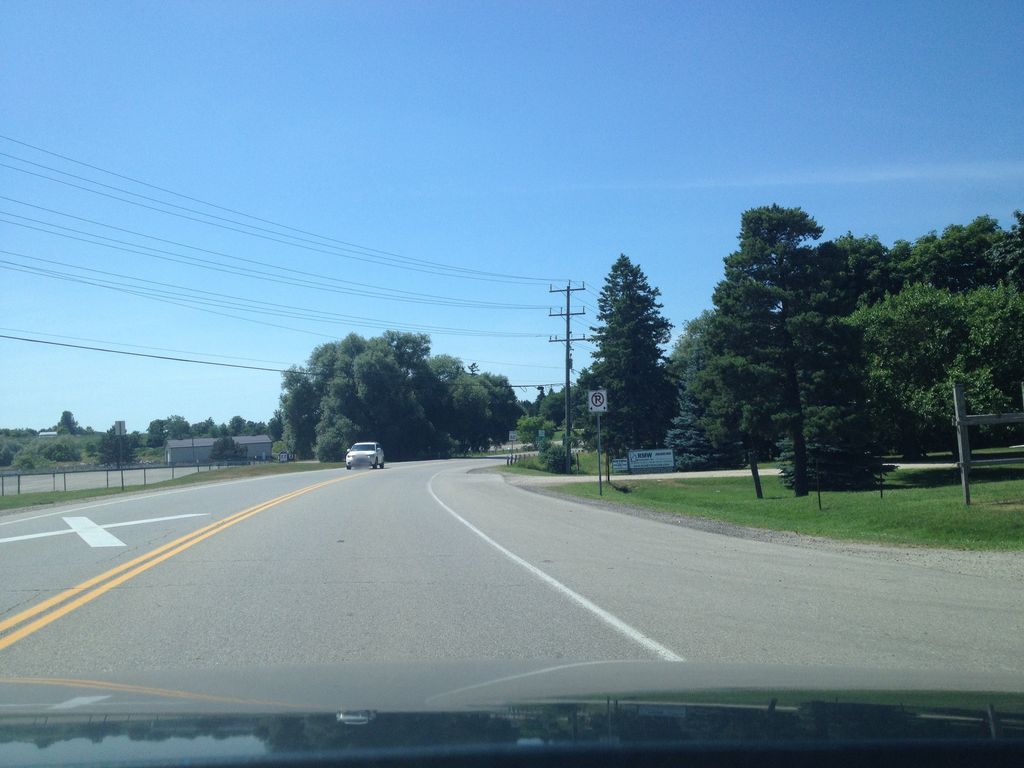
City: kitchener-waterloo